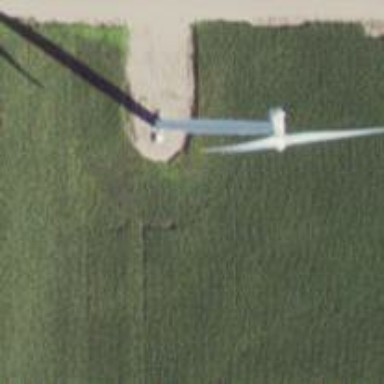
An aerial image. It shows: Wind generator using wind turbines of horizontal axis.